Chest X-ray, AP view. Patient: 28 years old, sex F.
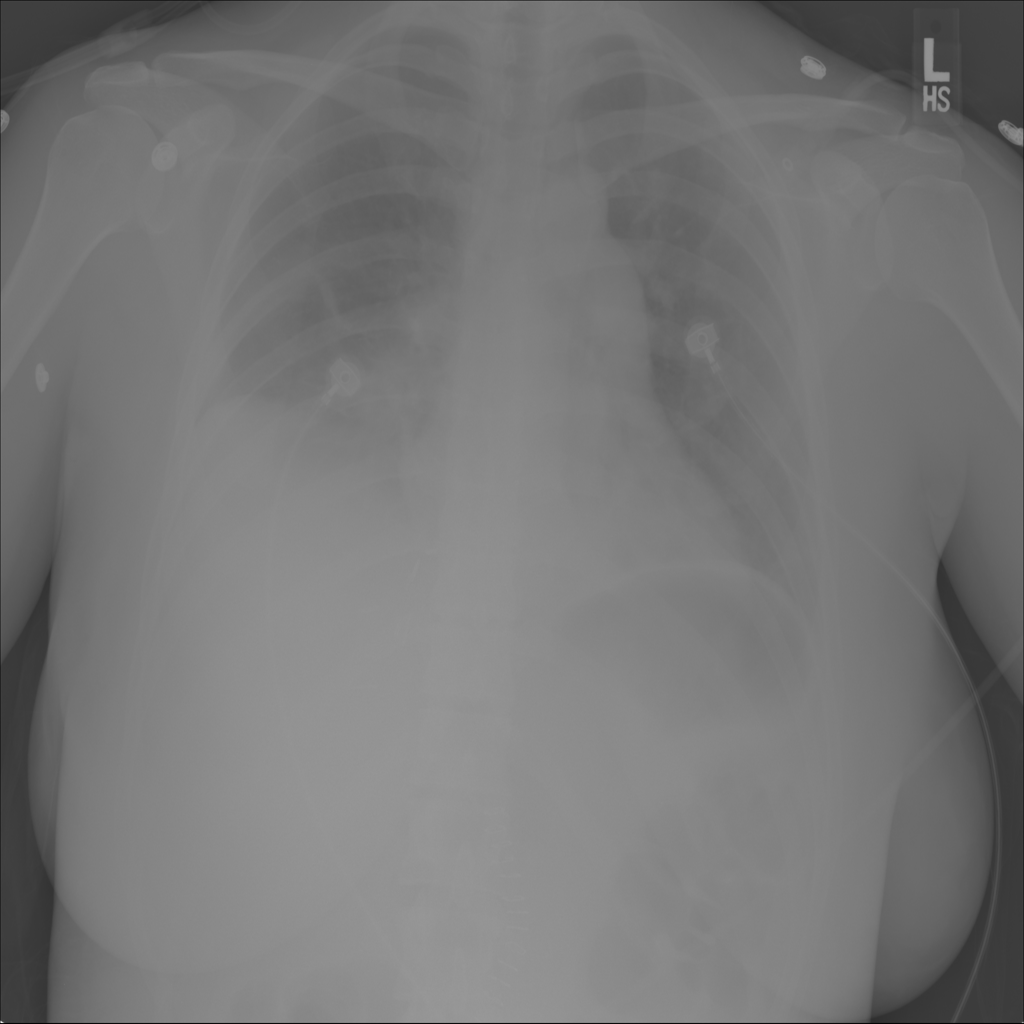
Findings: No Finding